Field crop: maize
Growth stage: 2
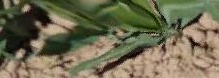
Species: maize